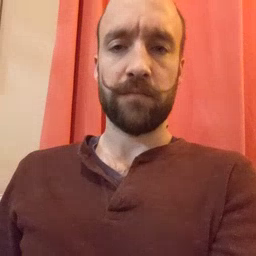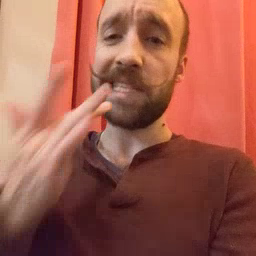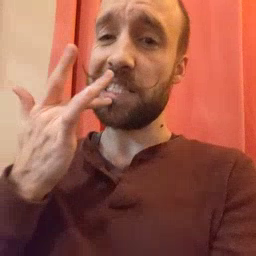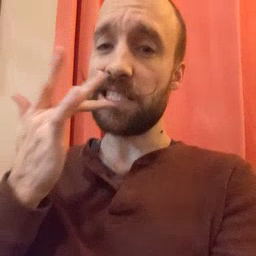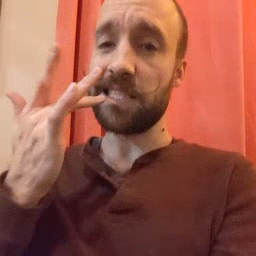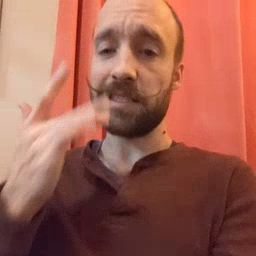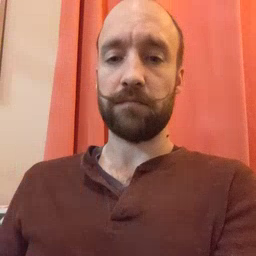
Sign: taste